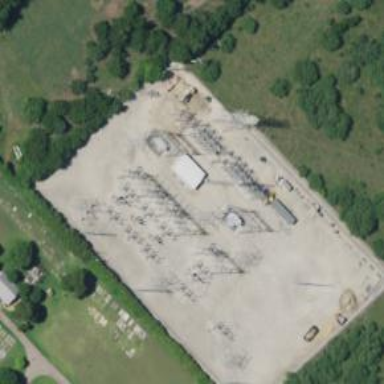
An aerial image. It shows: There is distribution substation enclosed by fence.